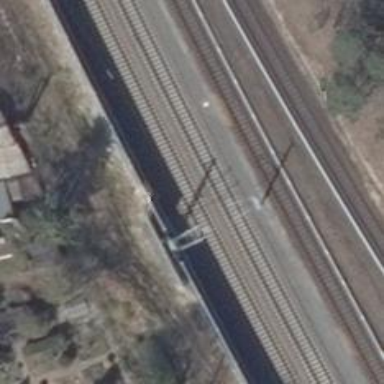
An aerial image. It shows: Railway milestone with catenary mast.